Question: I have 3 view controller. my firstview controller i mean root view controller is normal view controller that not a navigationcontoller. i want my 2nd view controller as a navigationcontoller to push 3rd and 4th viewcontrollers. below image its showing exact my storybord but when i navigate its not working kindly guide me where i'm doing wrong.
this is the code i'm using for navigate to another view controller
'''
- (void)tableView:(UITableView *)tableView didSelectRowAtIndexPath:(NSIndexPath *)indexPath
{
ViewController2 *yourViewController = [self.storyboard instantiateViewControllerWithIdentifier:@"ViewController2"];
[self.navigationController pushViewController:yourViewController animated:YES];
}
'''

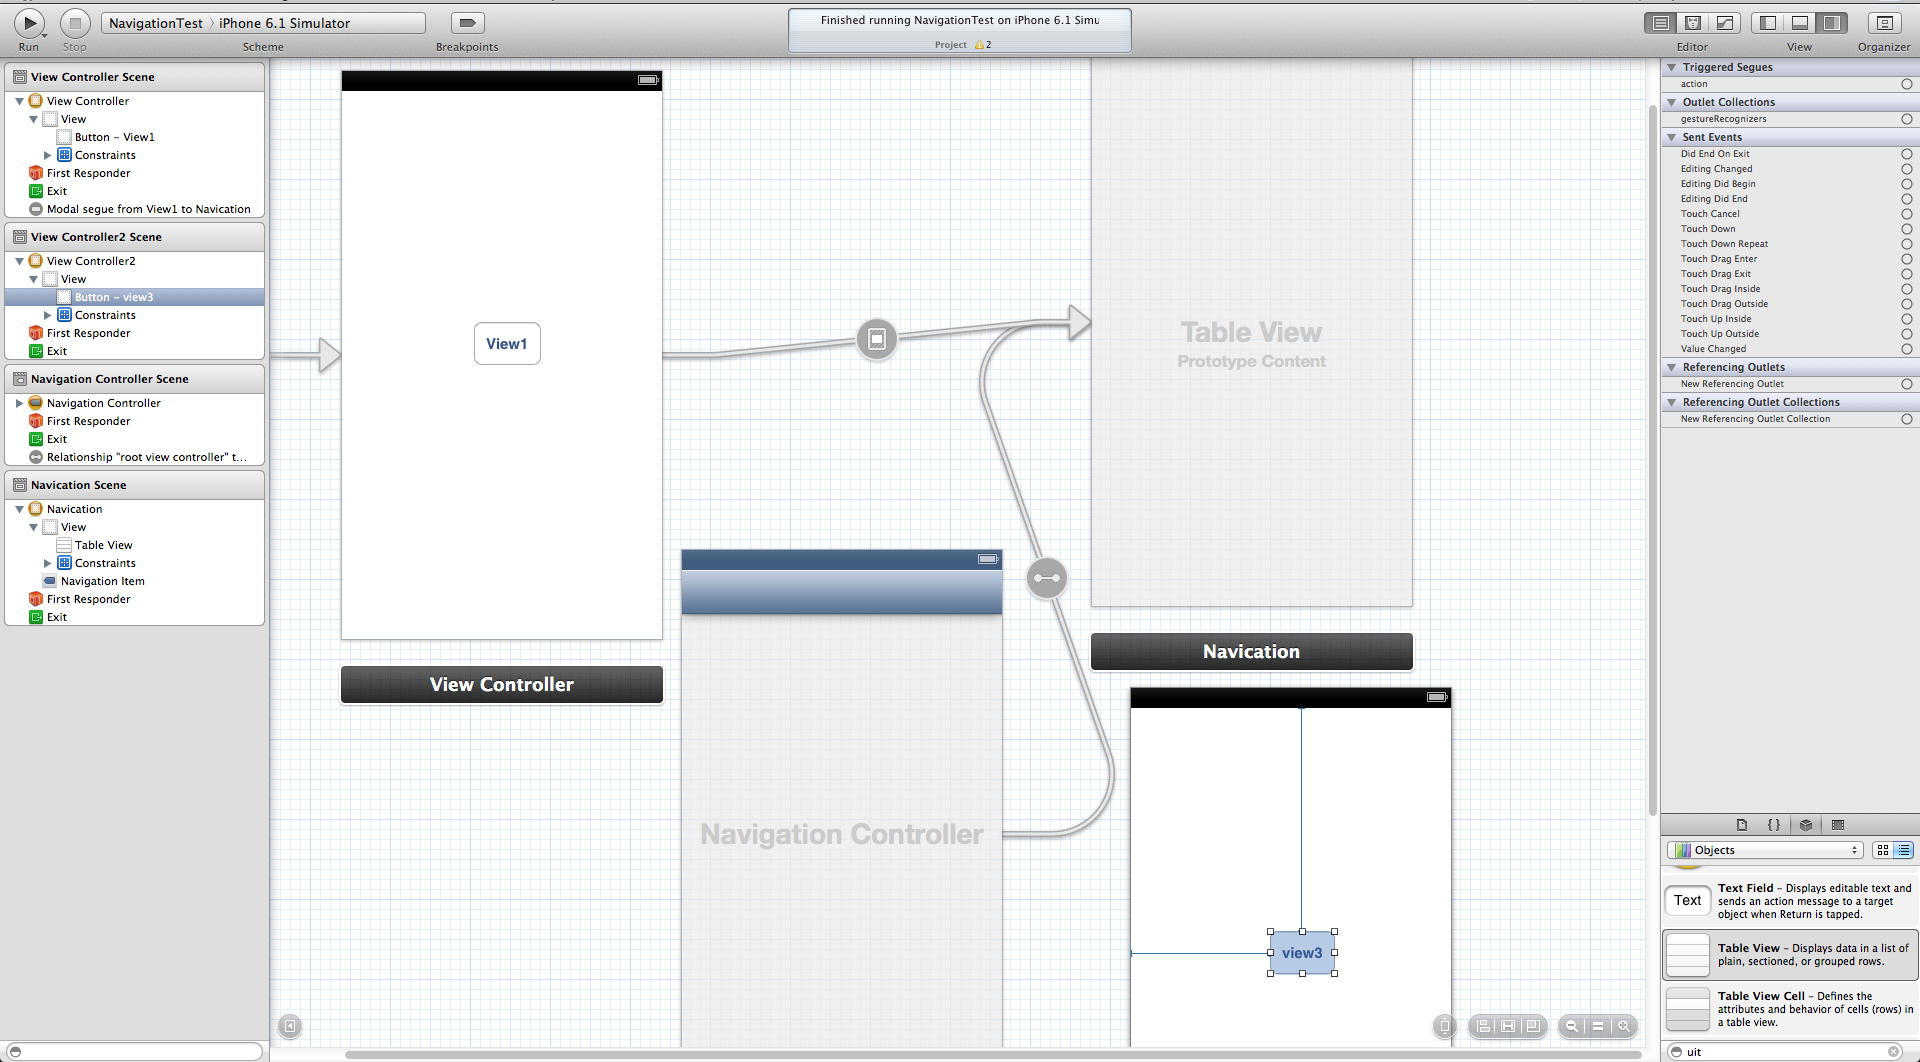
Answer: Connect first view controller to navigation controller and present modally. Then connect navigation controller to table view controller. Connect the tableViewCell to the detail view and push it